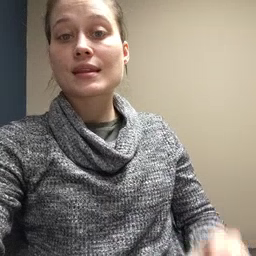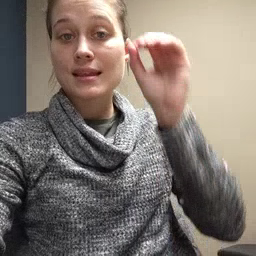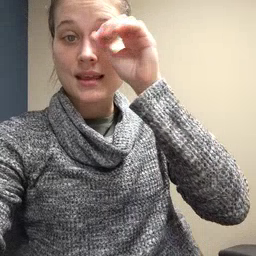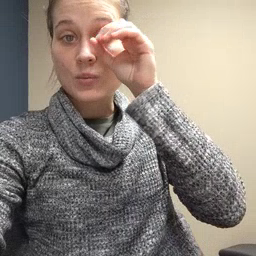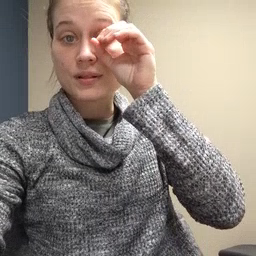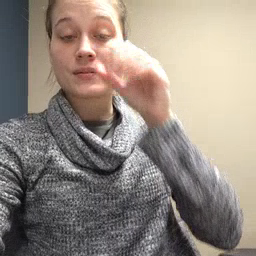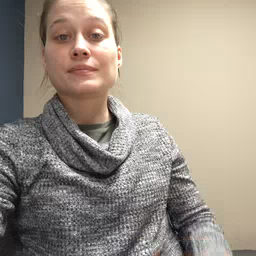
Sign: owl